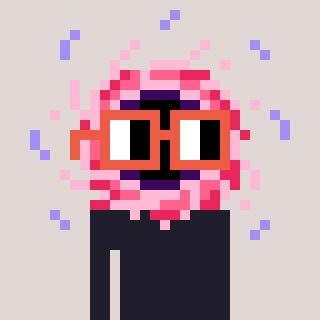
a pixel art character with square orange glasses, a blackhole-shaped head and a red-colored body on a warm background